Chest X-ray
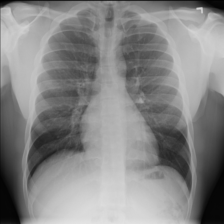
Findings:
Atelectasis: negative
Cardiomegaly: negative
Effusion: negative
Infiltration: negative
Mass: negative
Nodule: negative
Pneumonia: negative
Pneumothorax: negative
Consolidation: negative
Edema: negative
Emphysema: negative
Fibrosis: negative
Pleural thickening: negative
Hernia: negative